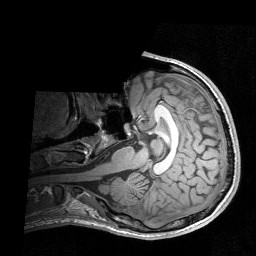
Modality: T1w
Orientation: axial
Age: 22
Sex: male
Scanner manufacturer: siemens
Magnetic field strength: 3 T
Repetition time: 1.9 s
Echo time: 0.00226 s